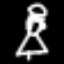
Label: angel